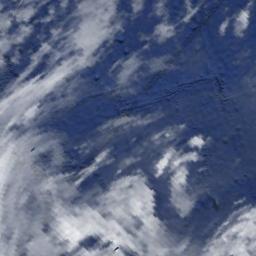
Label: cloud